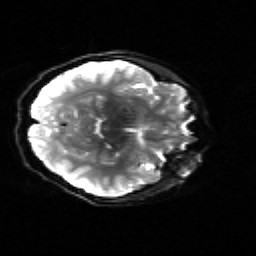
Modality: sbref
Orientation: axial
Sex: female
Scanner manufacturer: siemens
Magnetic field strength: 3 T
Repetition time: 5 s
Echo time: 0.071 s